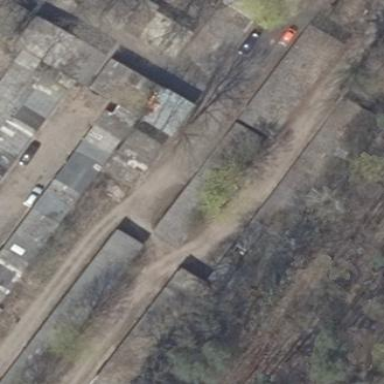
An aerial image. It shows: Group of garages.